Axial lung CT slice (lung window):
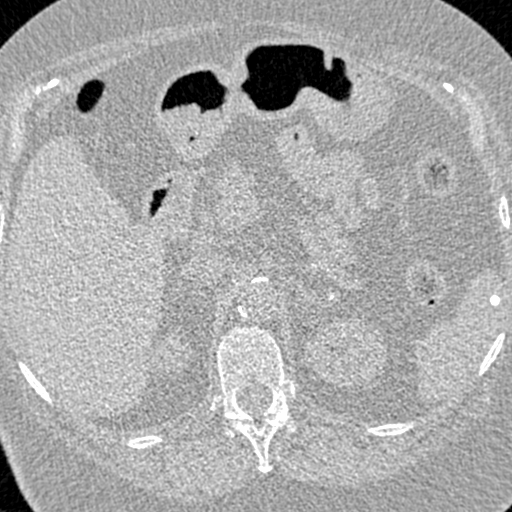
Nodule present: no